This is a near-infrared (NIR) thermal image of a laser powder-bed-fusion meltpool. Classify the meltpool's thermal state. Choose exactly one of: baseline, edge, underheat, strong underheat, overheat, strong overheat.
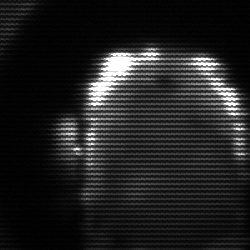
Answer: baseline